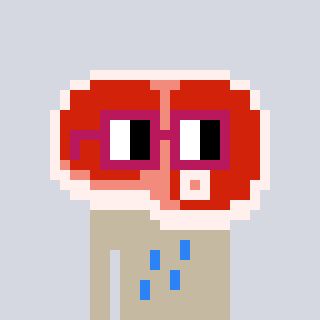
a pixel art character with square dark red glasses, a steak-shaped head and a bege-colored body on a cool background